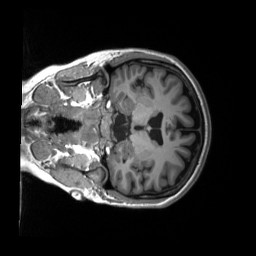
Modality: T1w
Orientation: coronal
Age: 27
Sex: female
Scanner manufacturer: siemens
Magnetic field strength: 3 T
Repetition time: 2.53 s
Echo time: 0.00219 s